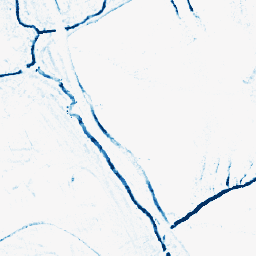
Category: morphological
Decomposition family: morphological_square
Decomposition parameters: operation: closing
size: 5
Upsampling method: nearest
Upsampling parameters: scale: 2
Upsampling scale: 2